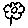
Label: flower